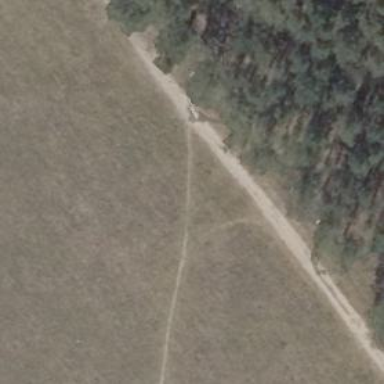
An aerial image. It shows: Ground path.